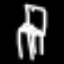
Label: chair